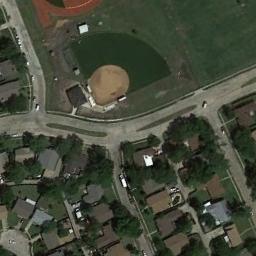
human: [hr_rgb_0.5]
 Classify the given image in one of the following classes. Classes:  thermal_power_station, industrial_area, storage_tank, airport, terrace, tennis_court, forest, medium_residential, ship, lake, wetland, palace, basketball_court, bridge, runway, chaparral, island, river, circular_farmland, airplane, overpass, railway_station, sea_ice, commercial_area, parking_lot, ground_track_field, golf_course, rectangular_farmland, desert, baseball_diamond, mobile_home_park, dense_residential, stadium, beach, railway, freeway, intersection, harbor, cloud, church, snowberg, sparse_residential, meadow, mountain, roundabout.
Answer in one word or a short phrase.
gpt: baseball_diamond